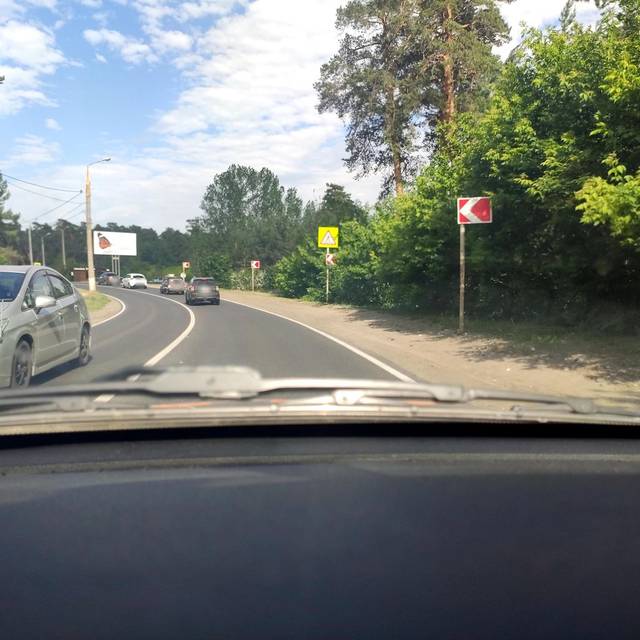
Region: Russia
Coordinates: 53.476, 49.347